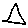
Label: triangle